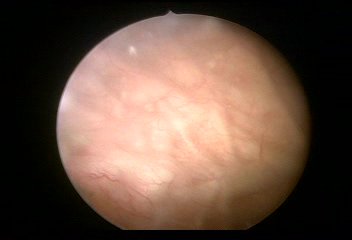
Modality: WLC
Class: Normal mucosa
Bladder cancer association: No